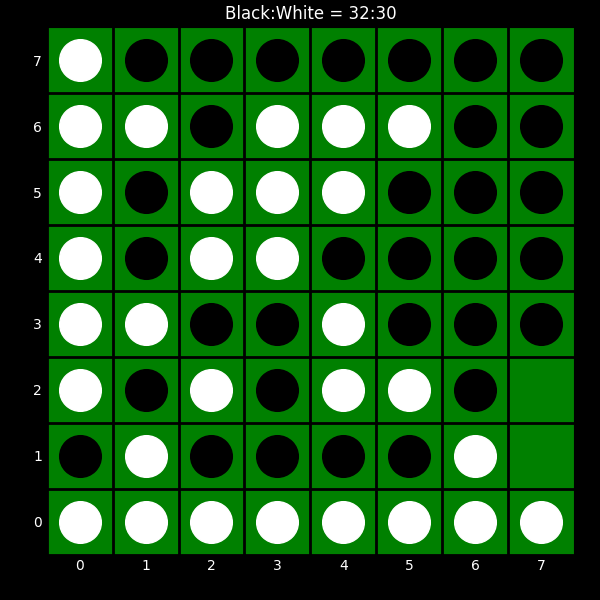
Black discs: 32
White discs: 30